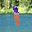
Label: 1